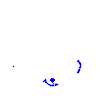
Particle: proton